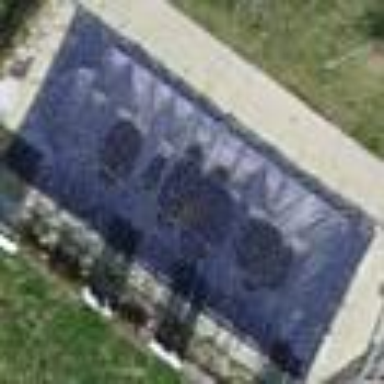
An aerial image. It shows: Swimming pool located in leisure land.